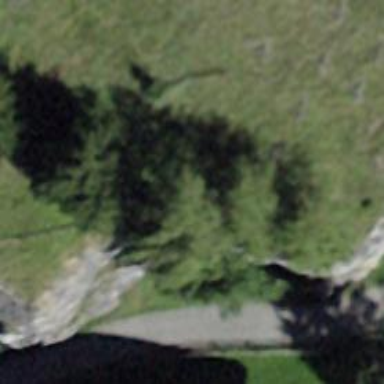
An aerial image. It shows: Cliff in nature.